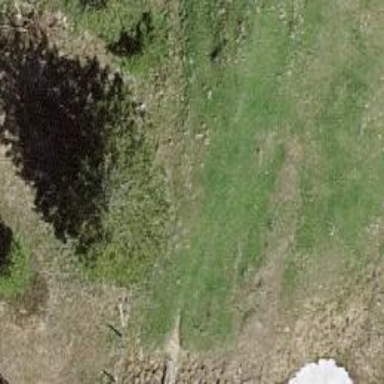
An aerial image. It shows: Path with grass surface. The track type is grade 5.